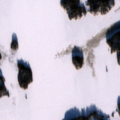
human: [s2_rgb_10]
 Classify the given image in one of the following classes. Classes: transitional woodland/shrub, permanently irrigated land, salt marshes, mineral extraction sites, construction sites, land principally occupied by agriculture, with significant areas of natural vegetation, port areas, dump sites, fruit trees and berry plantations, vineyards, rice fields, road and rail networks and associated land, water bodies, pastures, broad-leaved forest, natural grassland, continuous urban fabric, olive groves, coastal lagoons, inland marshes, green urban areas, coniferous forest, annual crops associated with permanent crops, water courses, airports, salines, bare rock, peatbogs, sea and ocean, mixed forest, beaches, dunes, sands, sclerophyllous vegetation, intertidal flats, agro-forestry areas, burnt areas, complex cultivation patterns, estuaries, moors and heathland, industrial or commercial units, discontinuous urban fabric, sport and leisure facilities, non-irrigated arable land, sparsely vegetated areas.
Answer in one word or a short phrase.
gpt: land principally occupied by agriculture, with significant areas of natural vegetation, coniferous forest, mixed forest, water bodies